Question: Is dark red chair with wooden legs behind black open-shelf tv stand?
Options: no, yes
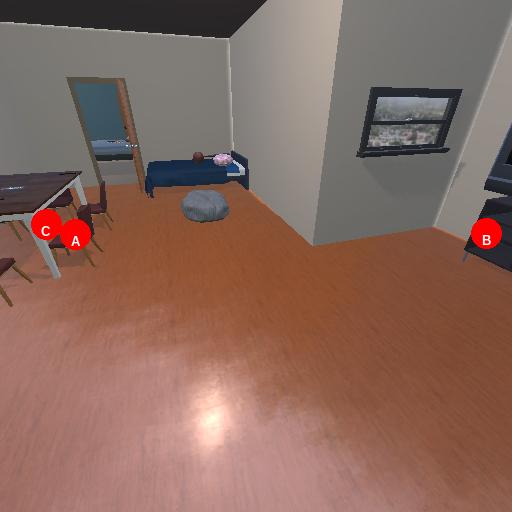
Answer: no